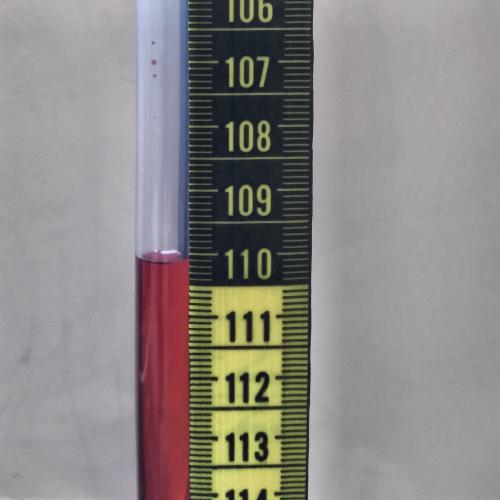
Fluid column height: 110.1 cm